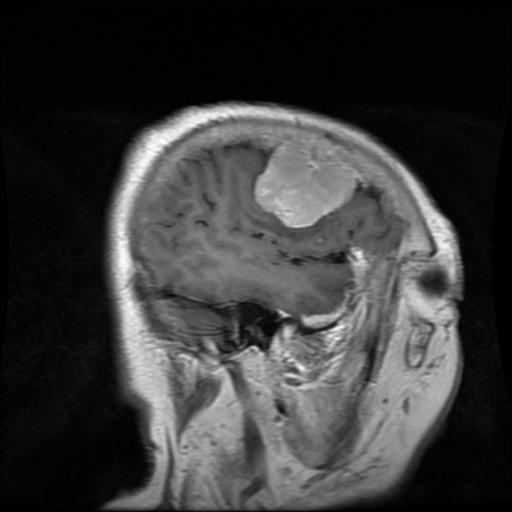
Label: meningioma